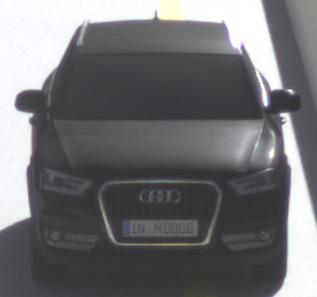
Make: Audi
Model: Q3 1.4 TFSI
Detailed model: Q3 (8U)
Model produced from: 2013/07
Model produced until: 2014/10
Doors: 5
Color: black
Road condition: dry road
Daytime: morning or afternoon
Contrast: high contrast